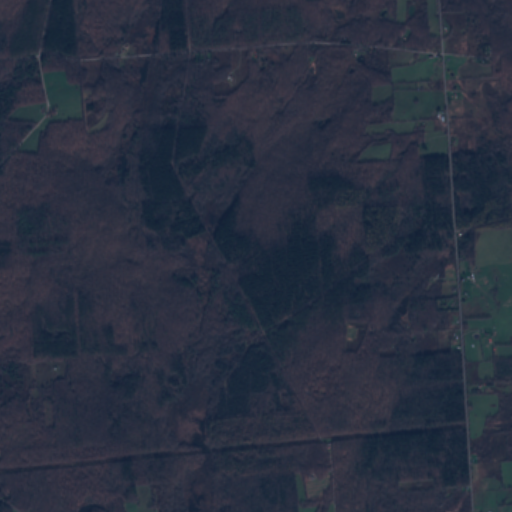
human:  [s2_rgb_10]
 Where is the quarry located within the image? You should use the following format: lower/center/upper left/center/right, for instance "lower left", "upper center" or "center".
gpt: There is no quarry in the image.